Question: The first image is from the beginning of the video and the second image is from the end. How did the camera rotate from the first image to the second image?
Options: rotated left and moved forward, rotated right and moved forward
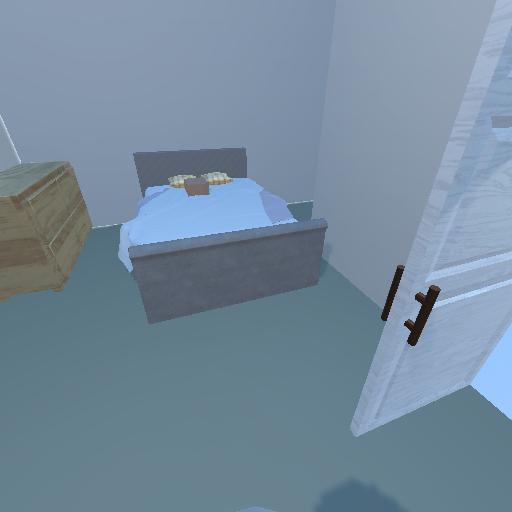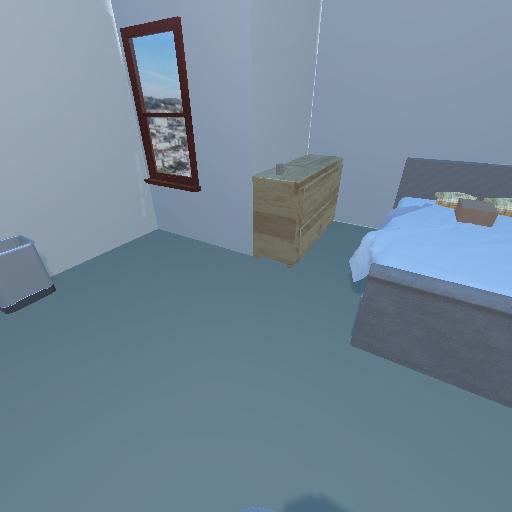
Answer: rotated left and moved forward